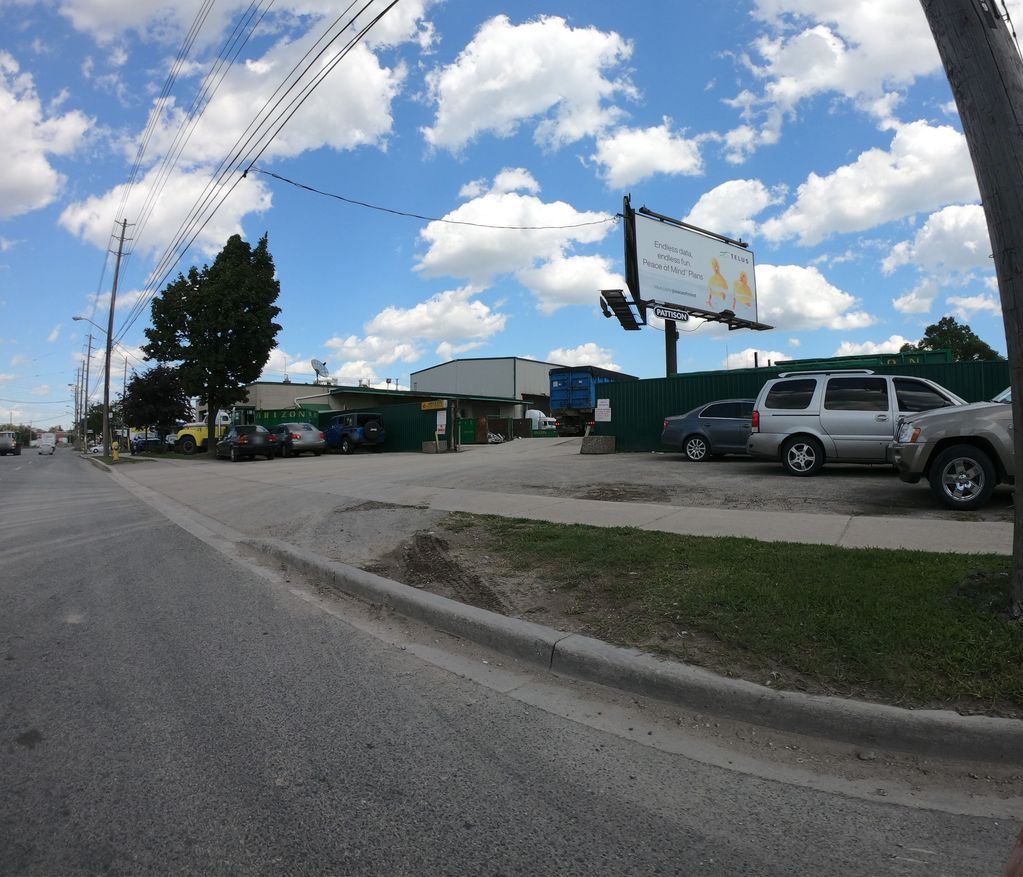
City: toronto